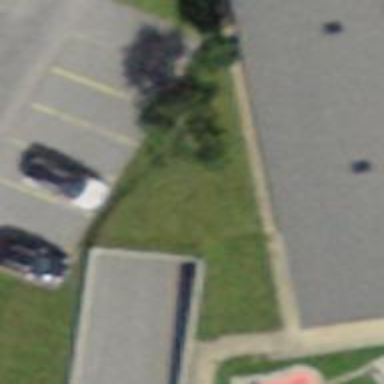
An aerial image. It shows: Parking entrance.